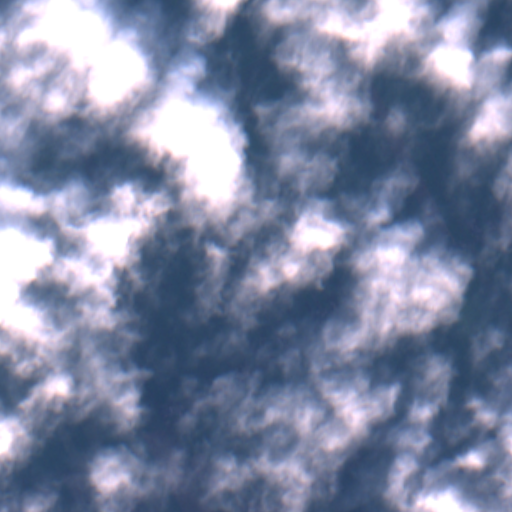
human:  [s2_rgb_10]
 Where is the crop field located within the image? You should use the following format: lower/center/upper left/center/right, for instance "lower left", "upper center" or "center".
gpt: There is no crop field in the image.